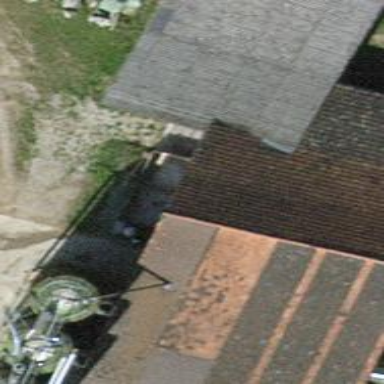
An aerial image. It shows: Gabled roof on farm auxiliary building.